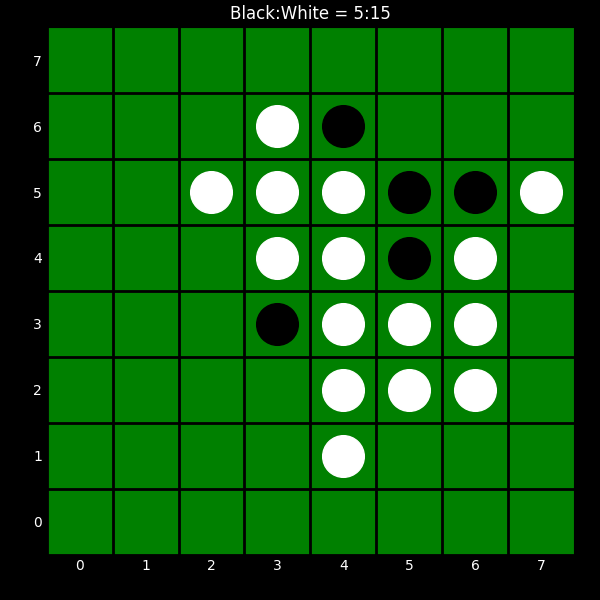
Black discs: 5
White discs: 15